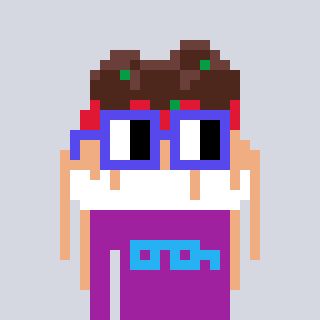
a pixel art character with square blue glasses, a spaghetti-shaped head and a magenta-colored body on a cool background